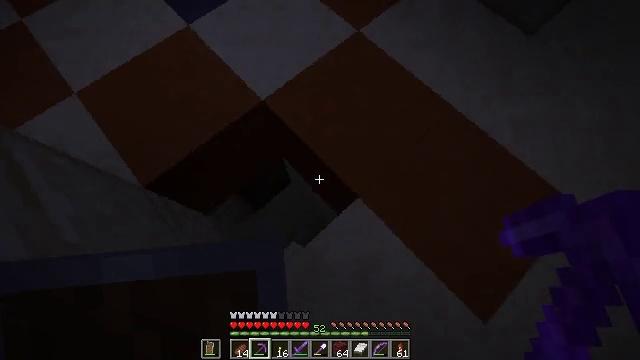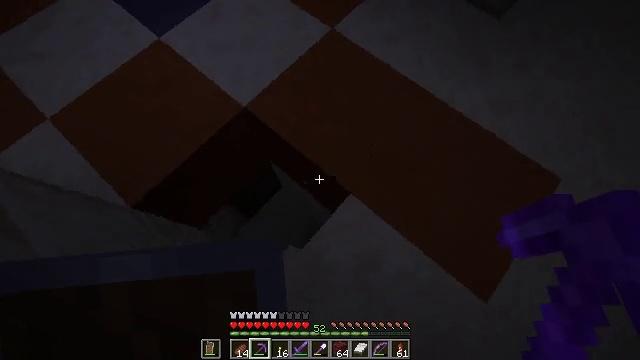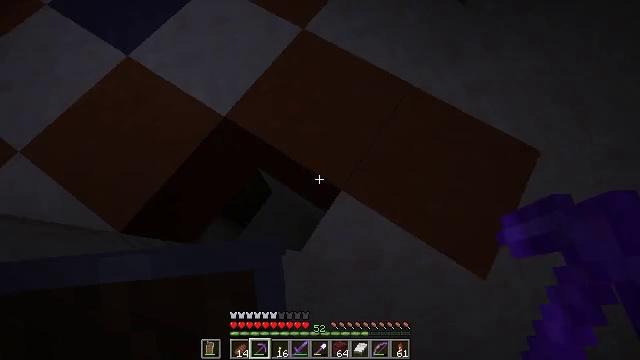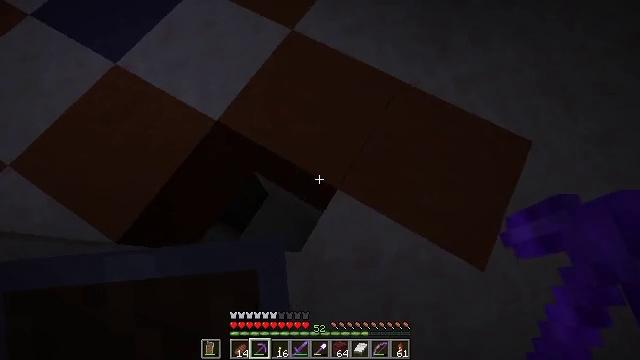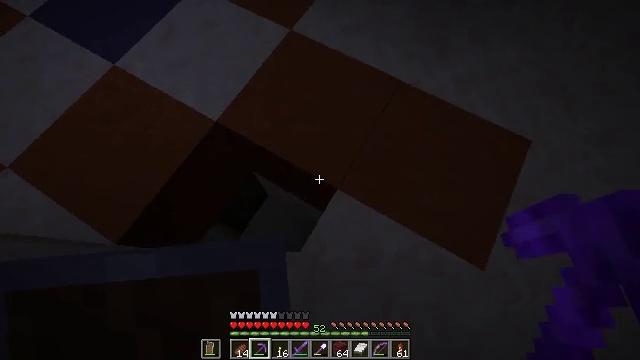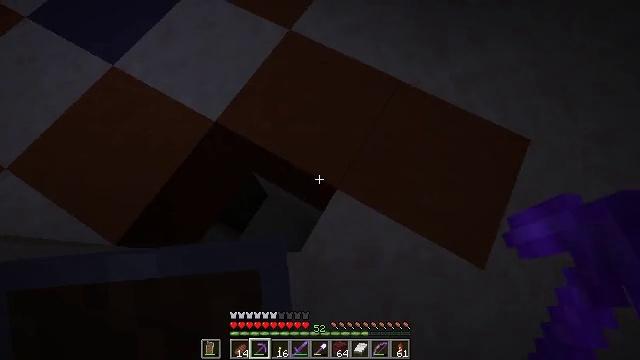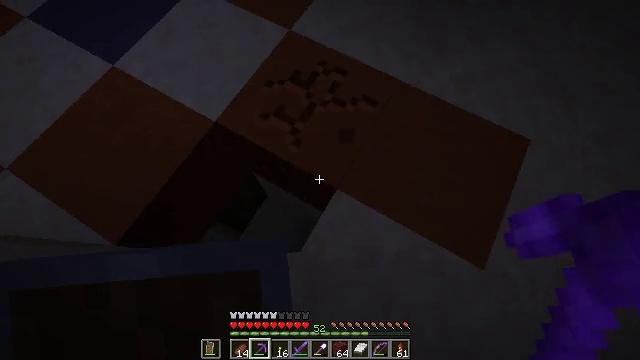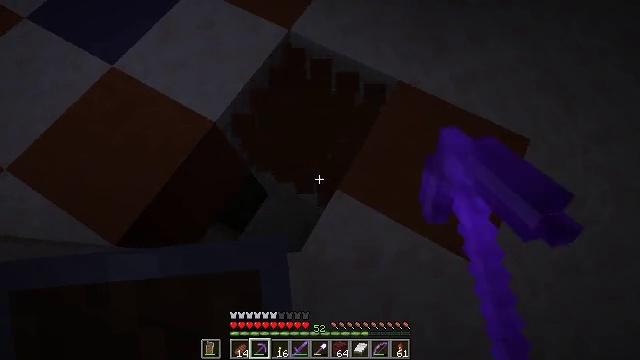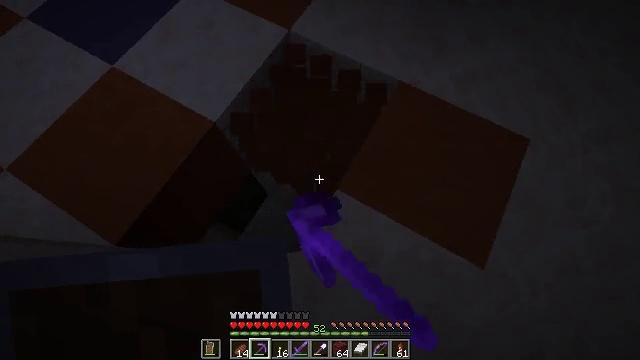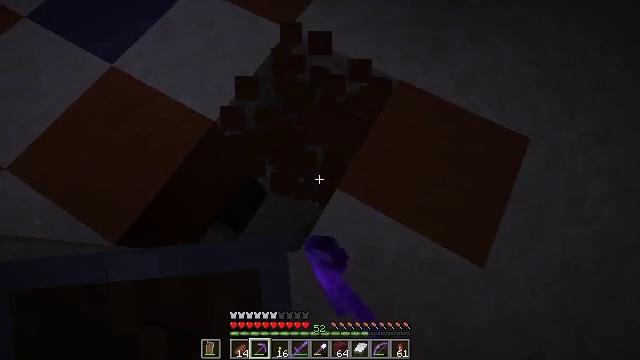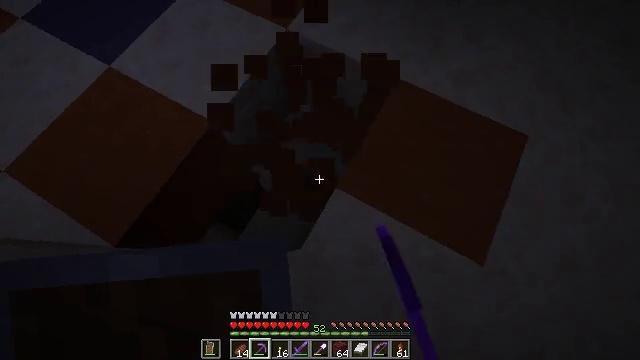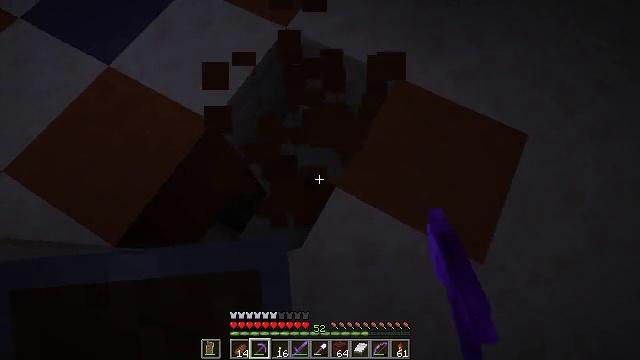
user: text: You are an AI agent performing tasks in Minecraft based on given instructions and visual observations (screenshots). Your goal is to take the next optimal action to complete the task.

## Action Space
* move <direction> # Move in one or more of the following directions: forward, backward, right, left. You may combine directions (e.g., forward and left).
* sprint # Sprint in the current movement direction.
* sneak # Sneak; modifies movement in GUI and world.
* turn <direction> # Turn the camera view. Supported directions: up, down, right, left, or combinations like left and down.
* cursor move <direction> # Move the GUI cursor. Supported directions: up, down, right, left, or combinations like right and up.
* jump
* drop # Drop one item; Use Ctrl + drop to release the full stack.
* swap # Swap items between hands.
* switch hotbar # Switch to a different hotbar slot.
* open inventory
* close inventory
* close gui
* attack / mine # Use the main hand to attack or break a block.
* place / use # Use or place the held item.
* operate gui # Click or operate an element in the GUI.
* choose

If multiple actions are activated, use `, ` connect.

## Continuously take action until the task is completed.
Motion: motion action
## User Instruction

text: Collect orange terracotta for building.
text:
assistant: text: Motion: turn right
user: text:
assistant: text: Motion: turn right
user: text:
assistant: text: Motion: turn right
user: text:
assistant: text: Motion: no_op
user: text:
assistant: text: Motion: no_op
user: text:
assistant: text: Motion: attack / mine
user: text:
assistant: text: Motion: attack / mine
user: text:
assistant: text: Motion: attack / mine
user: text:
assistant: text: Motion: no_op
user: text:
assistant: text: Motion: no_op
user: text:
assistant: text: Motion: no_op
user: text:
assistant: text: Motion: no_op